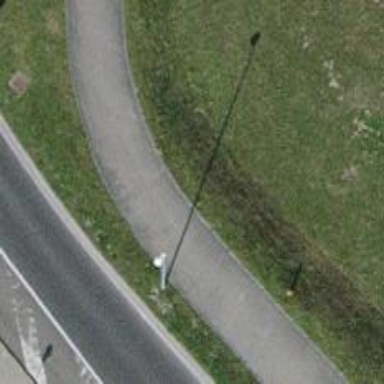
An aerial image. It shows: Asphalt cycleway.